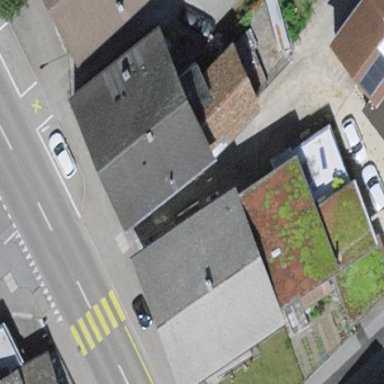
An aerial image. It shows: Historic building.